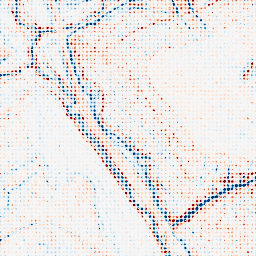
Category: edge_preserving
Decomposition family: anisotropic_diffusion
Decomposition parameters: iterations: 20
kappa: 100
gamma: 0.1
Upsampling method: sinc_hamming
Upsampling parameters: scale: 8
kernel_size: 4
Upsampling scale: 8